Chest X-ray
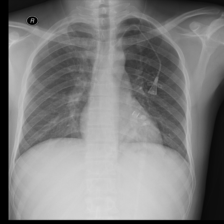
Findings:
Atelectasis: negative
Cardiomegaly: negative
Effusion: negative
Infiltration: negative
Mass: negative
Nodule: negative
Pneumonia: negative
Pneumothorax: negative
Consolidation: negative
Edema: negative
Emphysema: negative
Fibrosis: negative
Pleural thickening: negative
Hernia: negative